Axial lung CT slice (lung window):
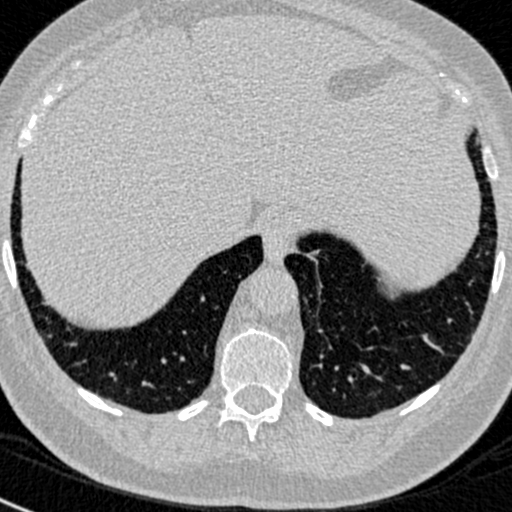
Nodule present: no